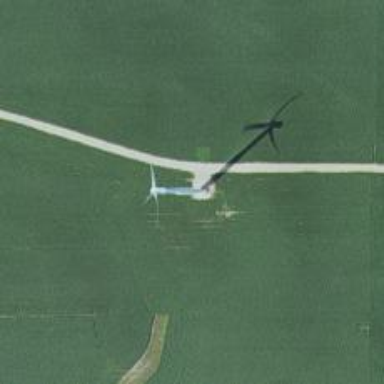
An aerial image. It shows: Wind generator powered by wind turbine.